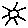
Label: sun